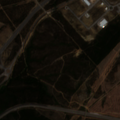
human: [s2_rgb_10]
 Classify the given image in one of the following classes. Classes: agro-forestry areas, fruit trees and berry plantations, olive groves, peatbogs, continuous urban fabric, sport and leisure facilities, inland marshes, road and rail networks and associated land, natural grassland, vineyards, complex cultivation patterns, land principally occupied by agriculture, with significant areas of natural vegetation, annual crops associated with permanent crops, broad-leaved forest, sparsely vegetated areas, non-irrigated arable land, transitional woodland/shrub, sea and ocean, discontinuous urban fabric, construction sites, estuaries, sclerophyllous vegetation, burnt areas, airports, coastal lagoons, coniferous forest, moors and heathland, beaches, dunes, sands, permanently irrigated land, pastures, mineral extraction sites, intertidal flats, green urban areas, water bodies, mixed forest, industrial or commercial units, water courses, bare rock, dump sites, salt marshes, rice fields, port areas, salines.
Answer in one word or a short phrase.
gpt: construction sites, olive groves, broad-leaved forest, mixed forest, natural grassland, transitional woodland/shrub